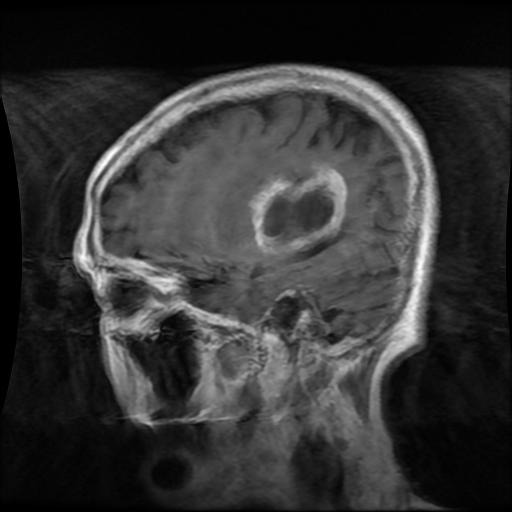
Label: glioma